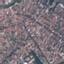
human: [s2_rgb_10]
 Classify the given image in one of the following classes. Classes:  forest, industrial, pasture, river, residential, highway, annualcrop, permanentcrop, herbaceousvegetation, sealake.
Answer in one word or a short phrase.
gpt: Residential